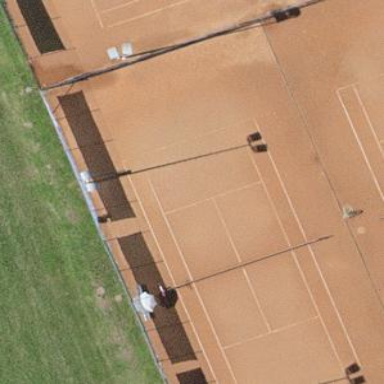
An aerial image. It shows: Tennis court on the leisure land pitch.